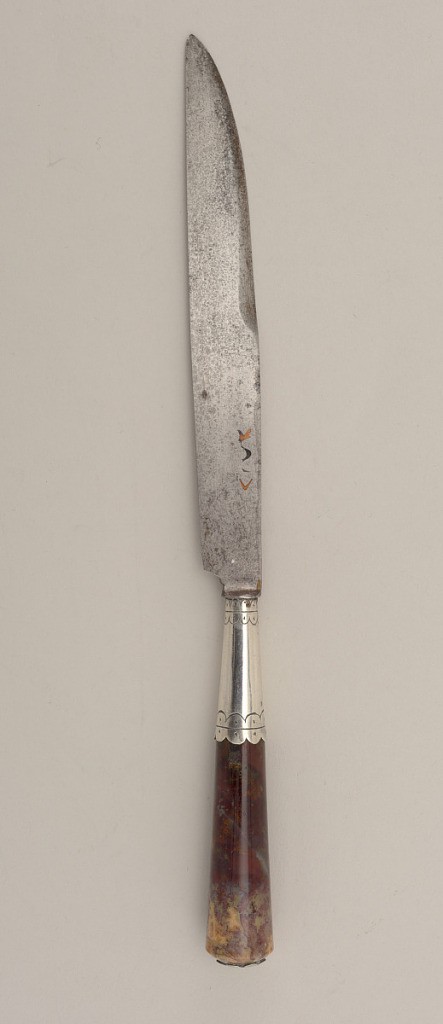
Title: Knife with Agate Handle
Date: late 17th century
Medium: steel, silver, agate
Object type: knife
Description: Blade has straight lower edge, upper edge tapering towards the point, plain bolster. Long silver ferrule has engraved scalloped decoration along the rims, with bottom edge scalloped as well. Tapering agate handle, round in section, flower shaped metal mount on top of handle.